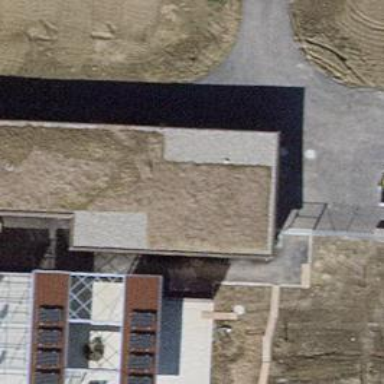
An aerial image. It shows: Animal shelter.